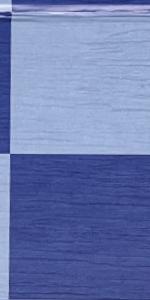
Label: Empty